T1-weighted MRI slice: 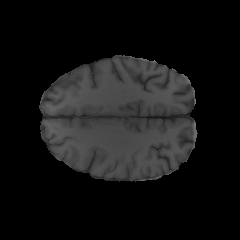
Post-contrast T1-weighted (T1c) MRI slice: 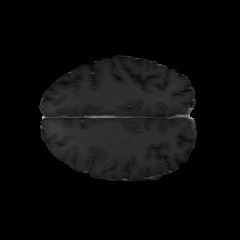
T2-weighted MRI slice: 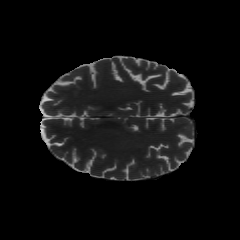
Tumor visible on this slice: no